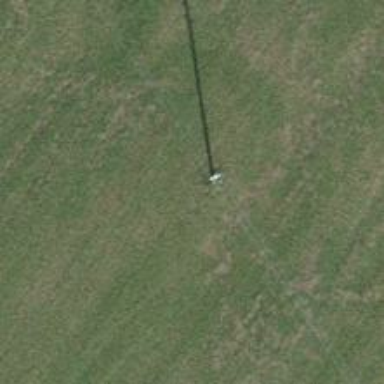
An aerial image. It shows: Power pole.